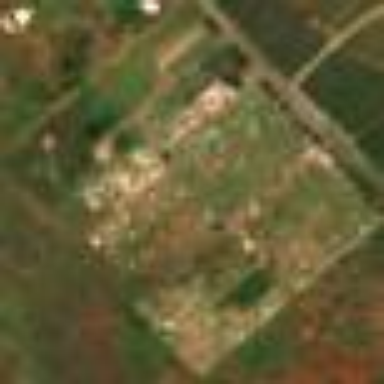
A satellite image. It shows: Cemetery.